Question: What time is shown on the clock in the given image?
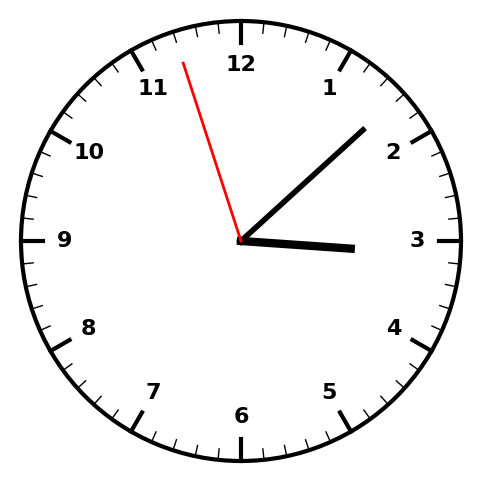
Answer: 03:07:57